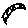
Label: sun